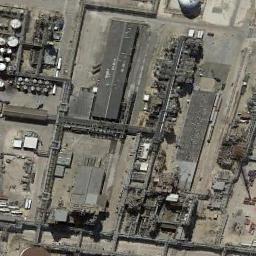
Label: industrial_area